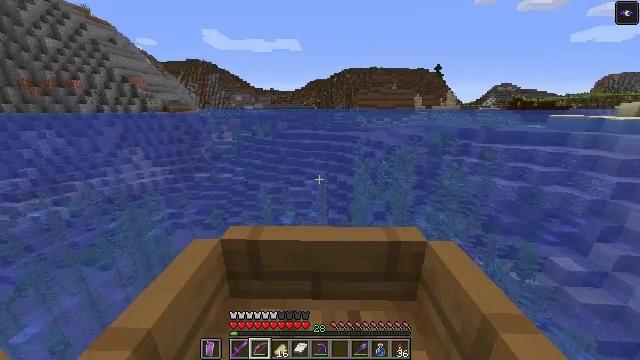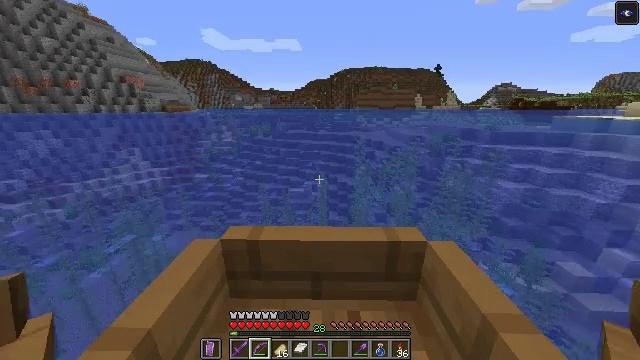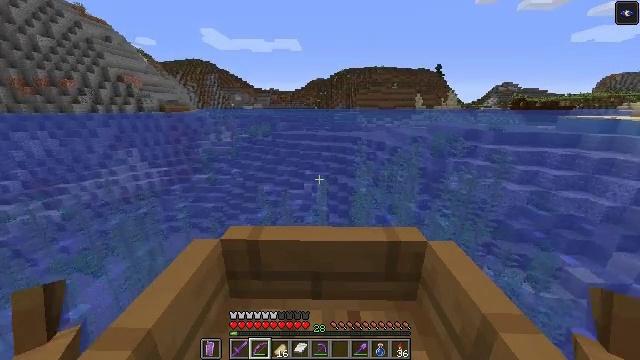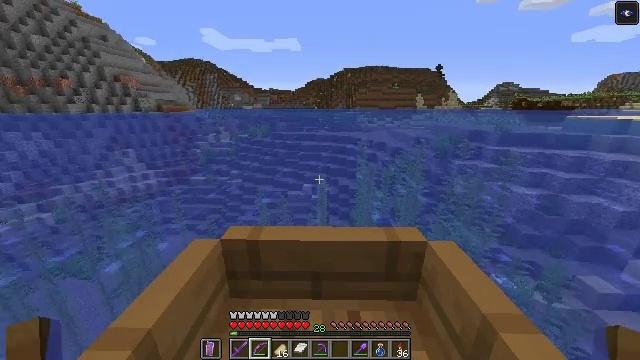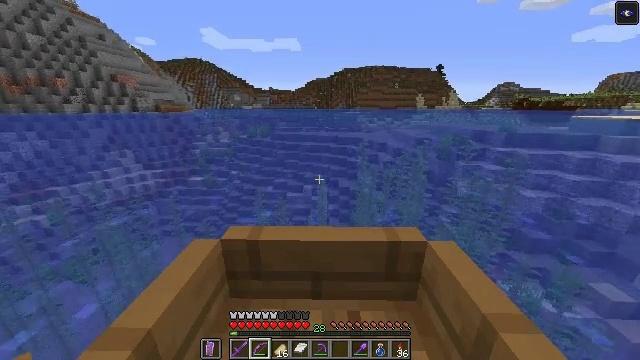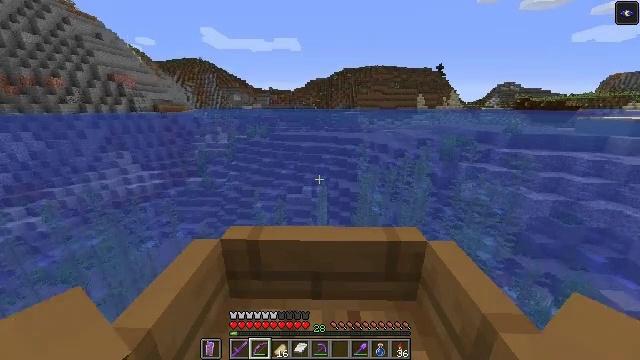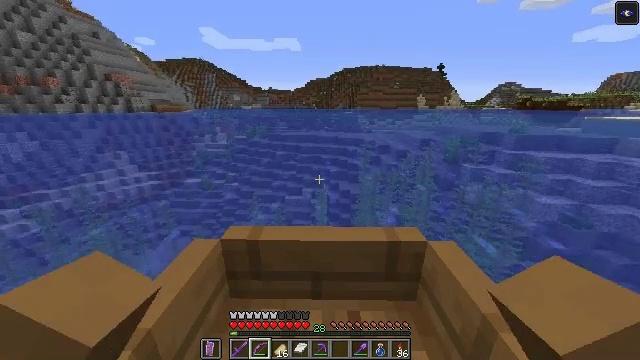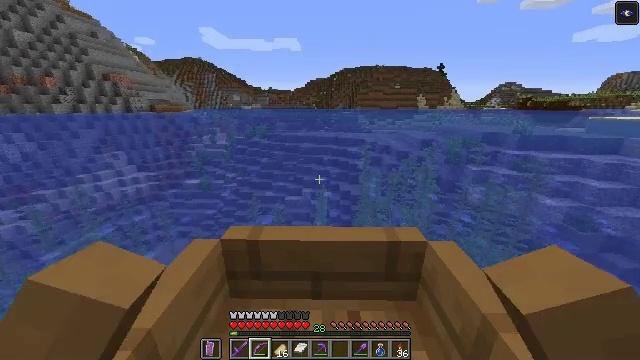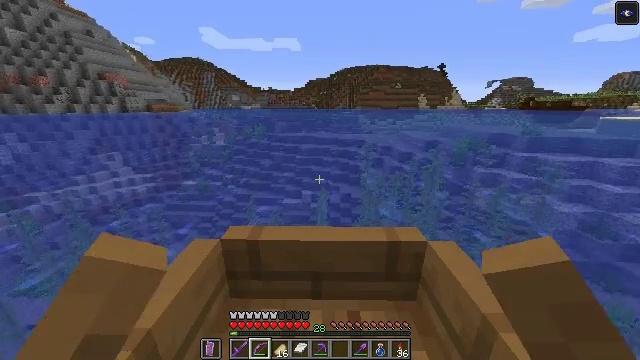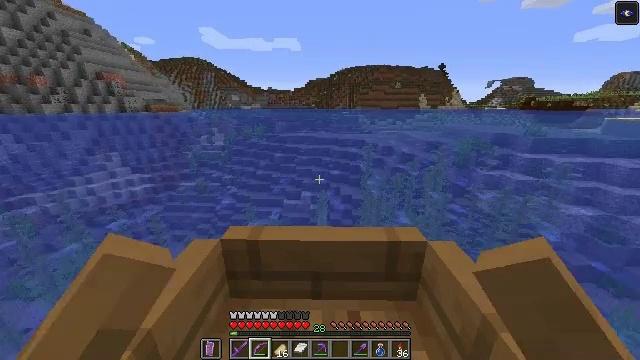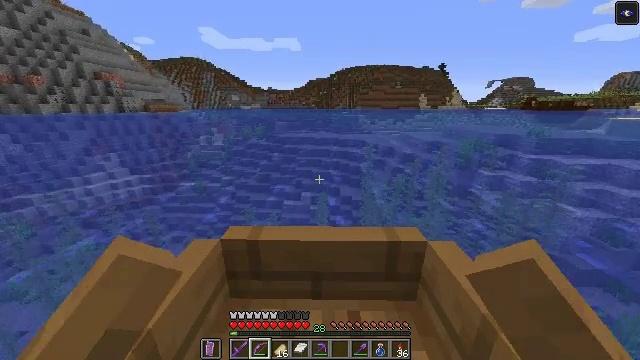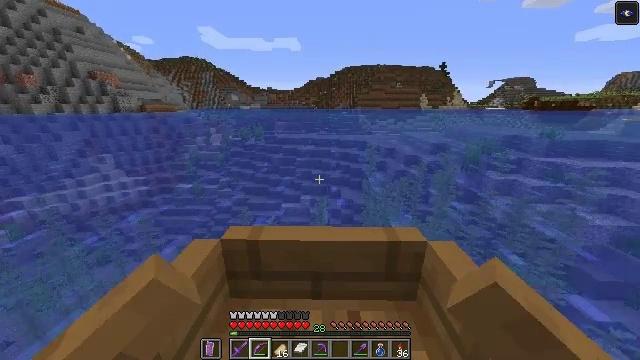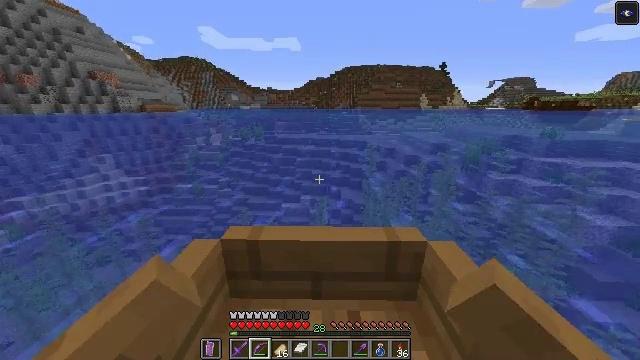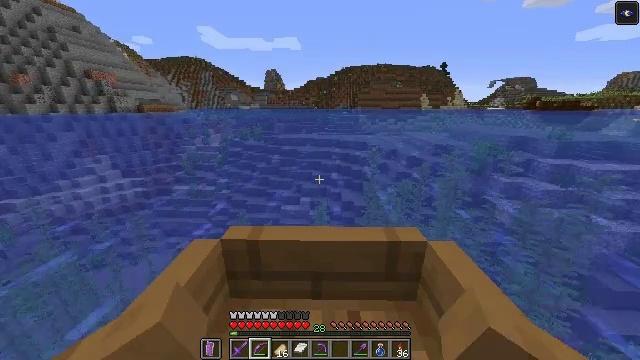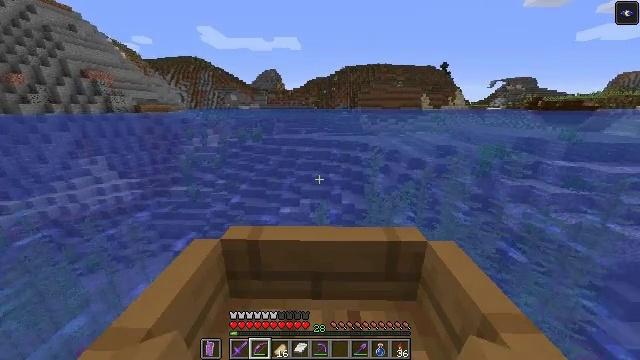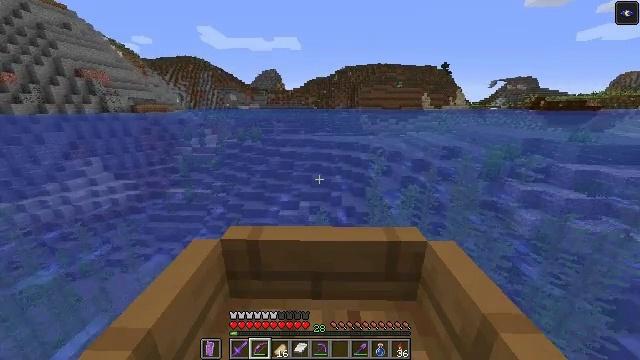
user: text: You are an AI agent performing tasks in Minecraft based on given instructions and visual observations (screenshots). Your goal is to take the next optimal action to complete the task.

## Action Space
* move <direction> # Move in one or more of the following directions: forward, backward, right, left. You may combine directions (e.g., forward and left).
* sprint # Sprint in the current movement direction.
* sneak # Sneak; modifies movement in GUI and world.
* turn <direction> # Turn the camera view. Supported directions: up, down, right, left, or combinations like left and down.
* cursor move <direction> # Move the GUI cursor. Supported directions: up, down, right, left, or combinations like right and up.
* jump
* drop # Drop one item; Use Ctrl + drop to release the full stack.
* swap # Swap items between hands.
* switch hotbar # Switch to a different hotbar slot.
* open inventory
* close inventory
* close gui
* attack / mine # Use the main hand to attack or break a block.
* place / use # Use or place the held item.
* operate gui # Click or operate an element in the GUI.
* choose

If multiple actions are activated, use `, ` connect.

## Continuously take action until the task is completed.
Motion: motion action
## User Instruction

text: Mine oak leaves.
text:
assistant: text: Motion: move forward, sprint
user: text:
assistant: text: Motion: move forward, sprint
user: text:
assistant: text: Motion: move forward, sprint
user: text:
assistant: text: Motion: move forward, sprint
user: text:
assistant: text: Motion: move forward, sprint
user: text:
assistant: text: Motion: move forward, sprint
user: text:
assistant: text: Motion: move forward, sprint
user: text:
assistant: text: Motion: move forward, sprint
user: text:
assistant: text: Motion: move forward, sprint
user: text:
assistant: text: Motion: move forward, sprint
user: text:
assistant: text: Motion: move forward, sprint
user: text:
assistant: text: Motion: move forward, sprint
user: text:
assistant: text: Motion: move forward, sprint
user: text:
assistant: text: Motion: move forward, sprint
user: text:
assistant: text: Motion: move forward, sprint
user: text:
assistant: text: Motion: move forward, sprint
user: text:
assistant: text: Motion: move forward, sprint
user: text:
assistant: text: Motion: move forward, sprint
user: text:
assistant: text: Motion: move forward, sprint
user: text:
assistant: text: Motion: move forward, sprint
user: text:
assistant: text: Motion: move forward, sprint
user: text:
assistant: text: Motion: move forward, sprint
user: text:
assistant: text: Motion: move forward, sprint
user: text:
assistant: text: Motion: move forward, sprint
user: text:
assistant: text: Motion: move forward, sprint
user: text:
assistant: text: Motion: move forward, sprint
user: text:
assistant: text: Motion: move forward and move right, sprint
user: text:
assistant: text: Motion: move forward and move right, sprint
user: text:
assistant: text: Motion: move forward and move right, sprint
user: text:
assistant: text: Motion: move forward, sprint